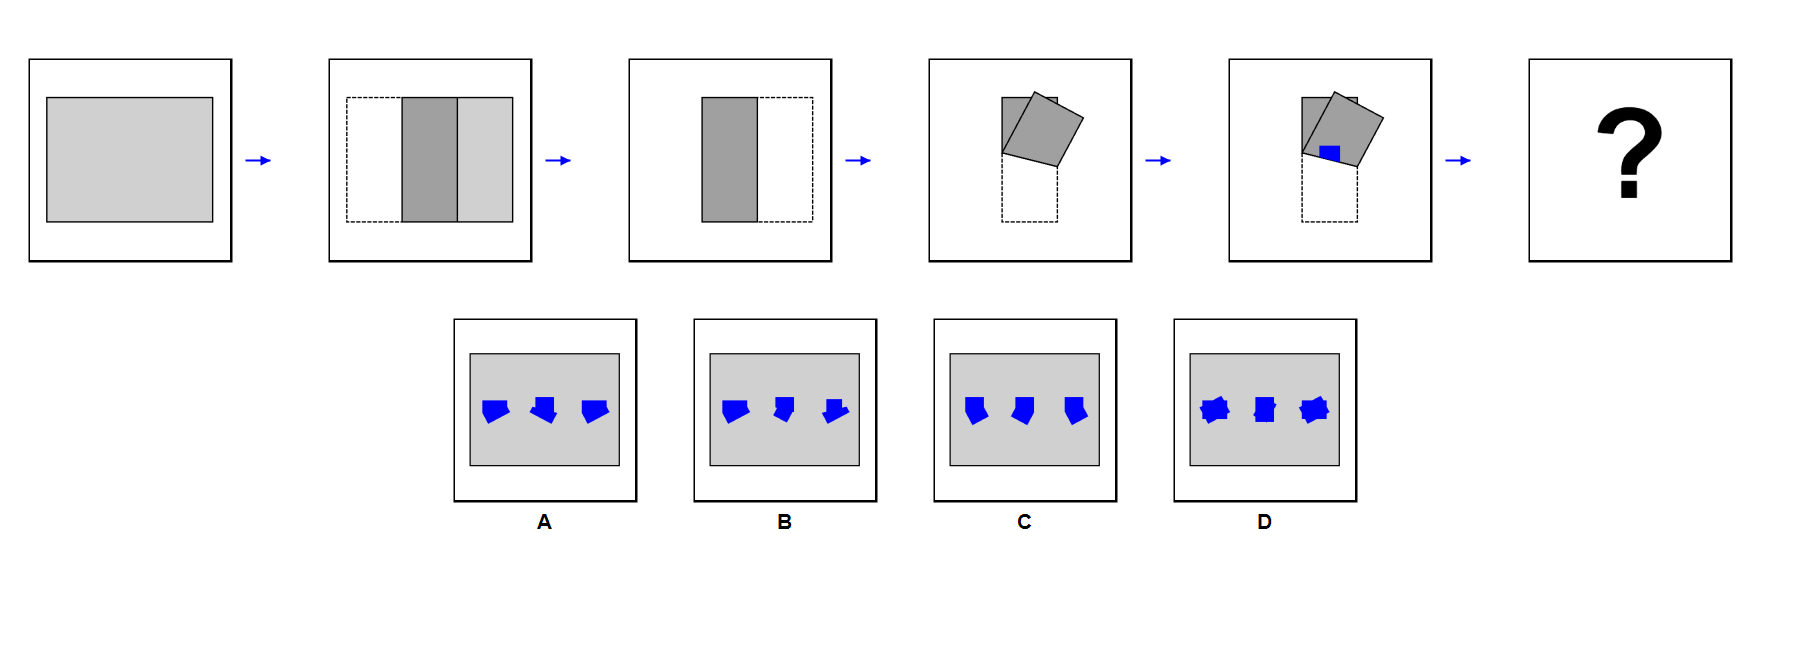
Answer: C